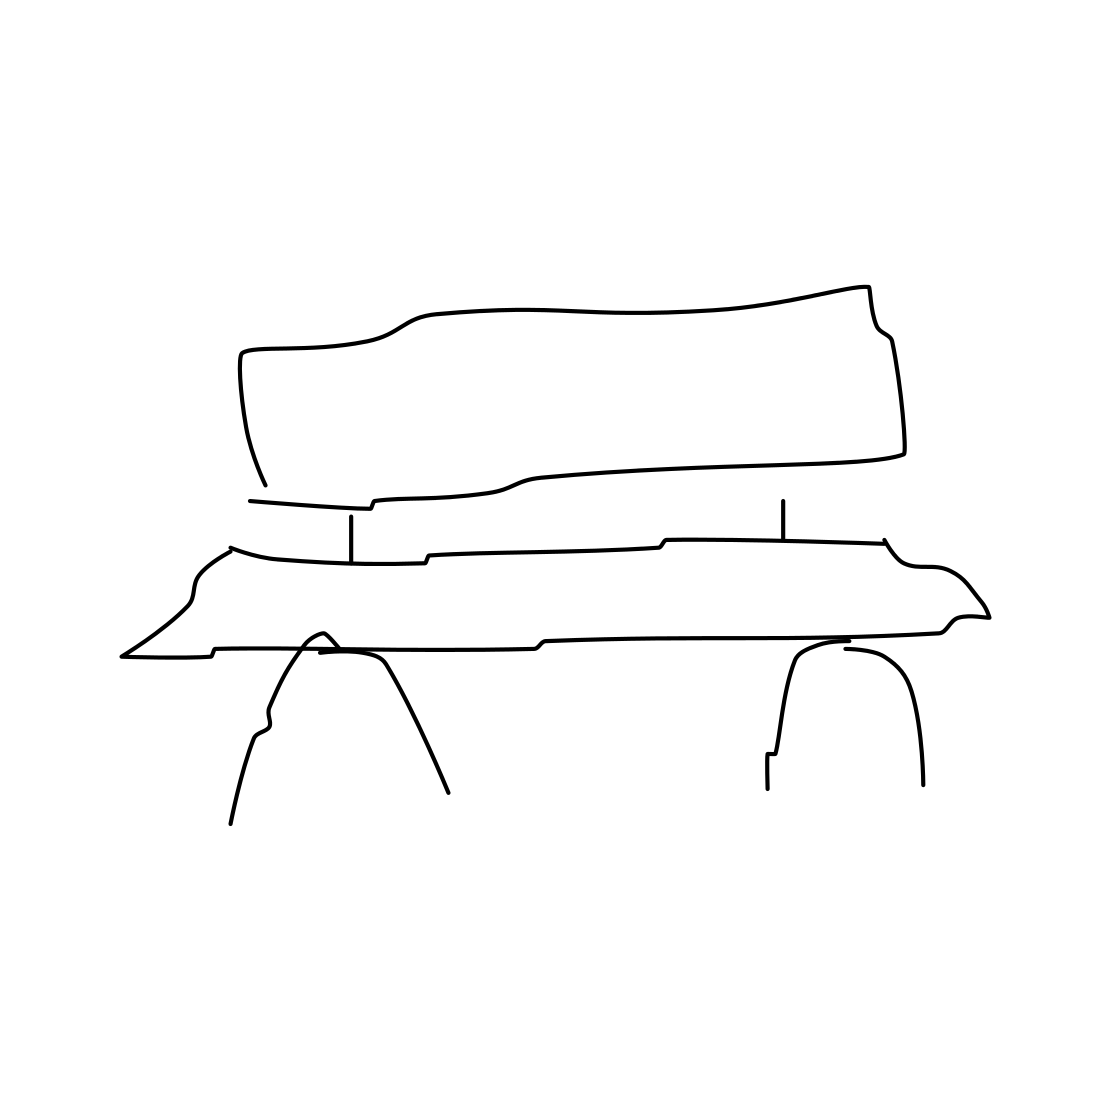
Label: bench